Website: lowes
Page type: store-pickup
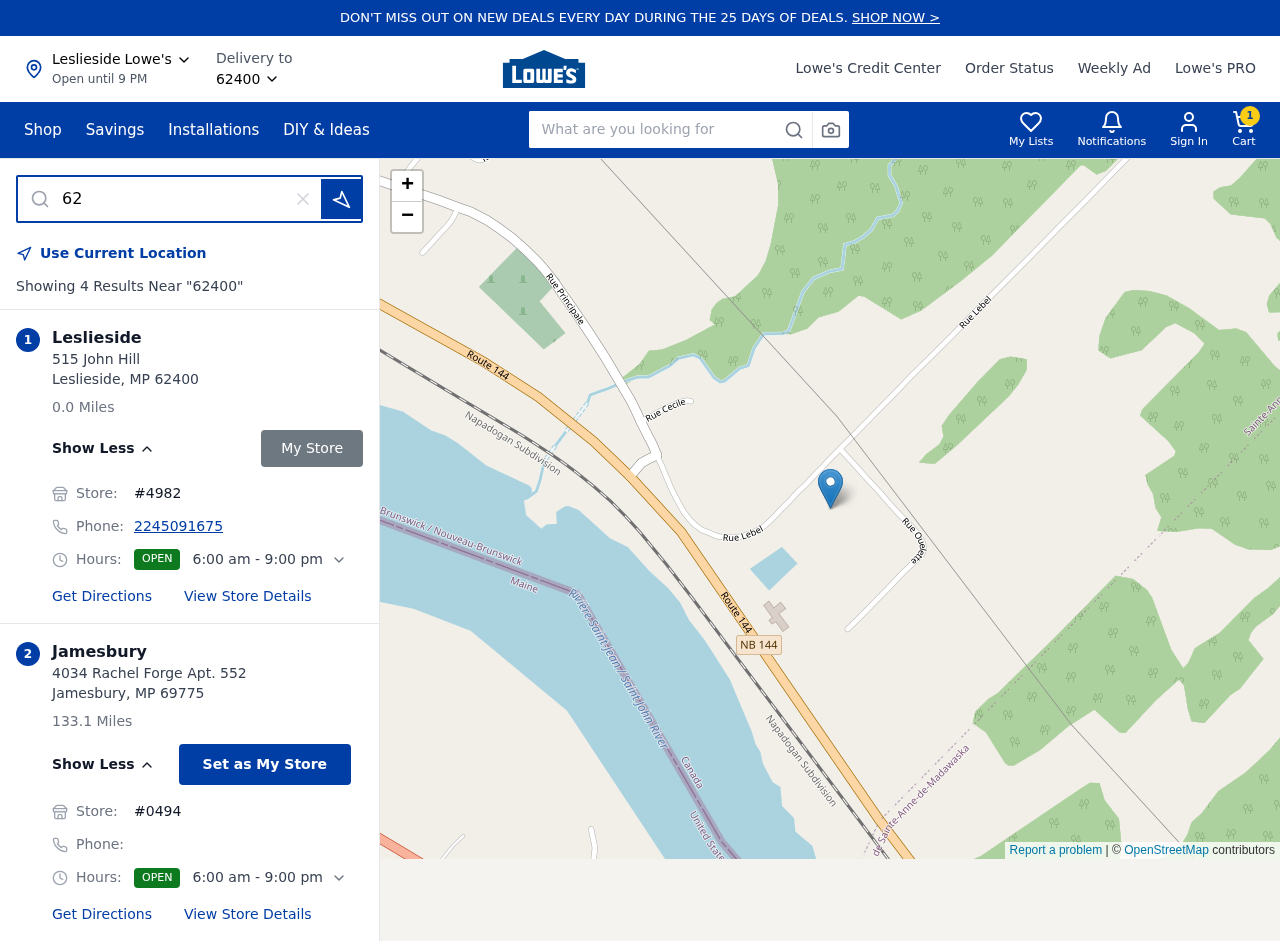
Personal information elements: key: PII_CITY
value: Leslieside
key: PII_CITY2
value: Jamesbury
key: PII_LOCATION1_STREET
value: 515 John Hill
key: PII_LOCATION2_POSTCODE
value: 69775
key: PII_LOCATION2_STREET
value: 4034 Rachel Forge Apt. 552
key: PII_PHONE
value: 2245091675
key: PII_POSTCODE
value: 62400
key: PII_STATE_ABBR
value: MP
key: PII_POSTCODE3
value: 62400
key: PII_POSTCODE_FULL
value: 62400
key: PII_POSTCODE_NUMERIC
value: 62400
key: PII_STATE_ABBR2
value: MP
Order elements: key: ORDER_NUM_ITEMS
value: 1
Search elements: key: HEADER_SEARCH
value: What are you looking for
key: SEARCH_STORE_LOCATION
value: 62400